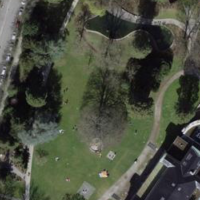
EUNIS habitat code: 53
Species observed at this site:
Bellis perennis